Aerial crown-view tile of a tropical tree (Barro Colorado Island, Panama), acquired 20250217:
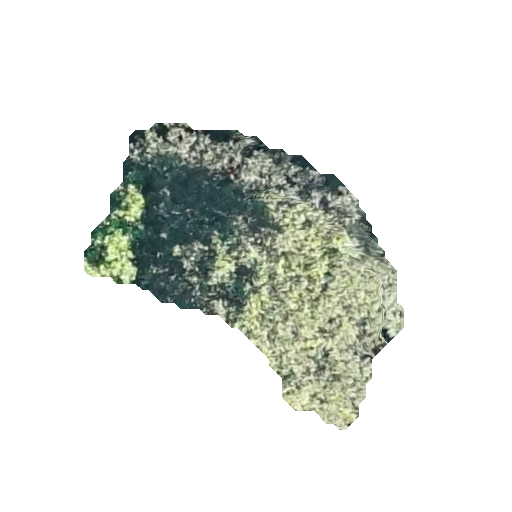
Species: Apeiba tibourbou
GBIF accepted scientific name: Apeiba tibourbou
Crown area: 80.45 m²